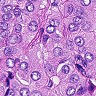
Metastatic tissue present: yes